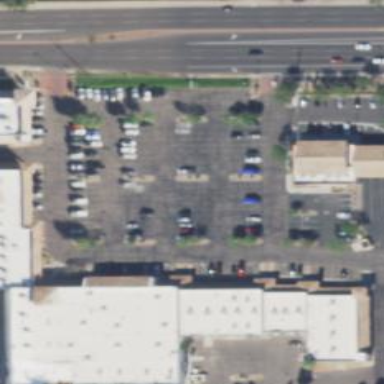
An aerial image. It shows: Commercial building.